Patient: sex F, age 27
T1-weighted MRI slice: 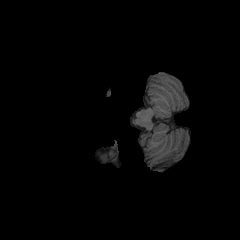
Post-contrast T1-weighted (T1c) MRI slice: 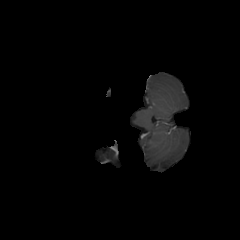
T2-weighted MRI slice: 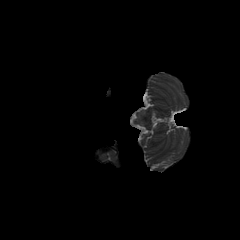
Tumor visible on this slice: no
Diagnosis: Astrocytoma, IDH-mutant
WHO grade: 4